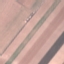
Land use / land cover class: AnnualCrop